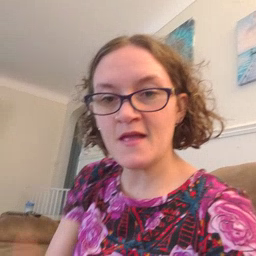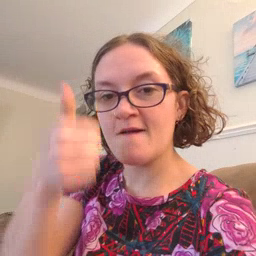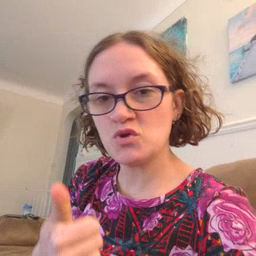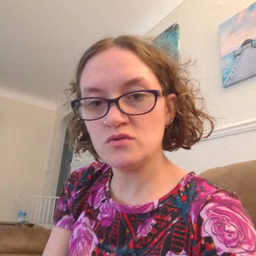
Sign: every